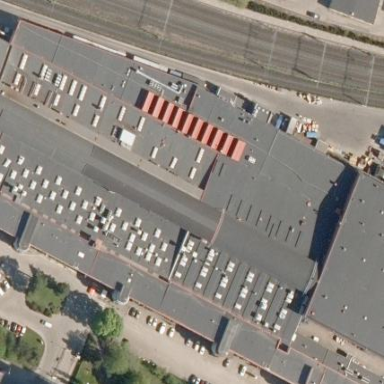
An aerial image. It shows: Industrial building.